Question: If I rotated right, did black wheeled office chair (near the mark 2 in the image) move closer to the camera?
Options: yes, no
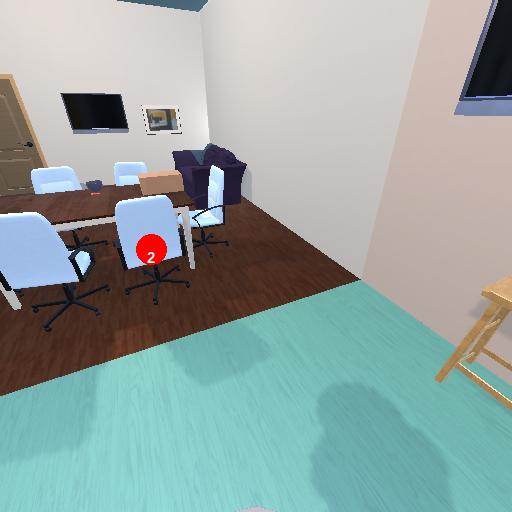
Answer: yes